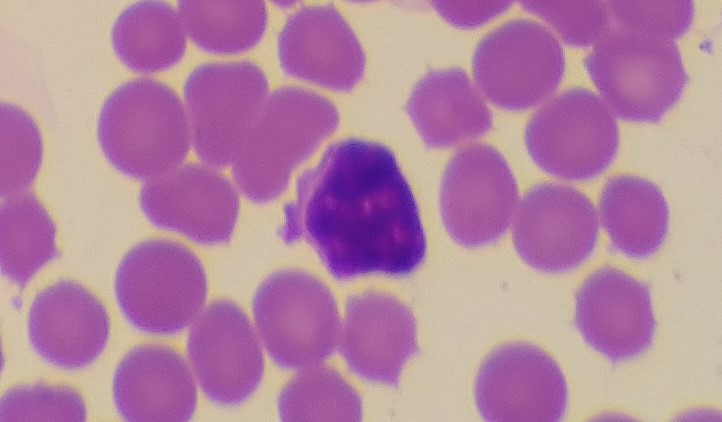
White blood cell type: Lymphocyte